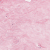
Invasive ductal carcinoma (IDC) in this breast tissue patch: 0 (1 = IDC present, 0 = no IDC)